Question: I have a Jquerymobile form that includes text fields and a number of select menu options.
I started using '<fieldset data-role="controlgroup" data-type="horizontal">' to organise the select menus - but they don't go to full-width.
So I switched to using '<div data-role="navbar">' instead .. this works well to arrange the menus to take up the screen-width.
However - when I include them within a form, there is an indentation around the select menus that I can't figure out how to remove. I'd like them to look like the top nav-bar (showing English-Francais-Deutsch) ..

Any hints on how to remove the indentation around the select menus?
'''
<div data-role="content" align="center">
<div data-role="navbar">
<ul>
<li><a href="#page_english" data-transition="slide" class="ui-btn-b">English</a></li>
<li><a href="#page_francais">Francais</a></li>
<li><a href="#page_deutsch">Deutsch</a></li>
</ul>
</div>
<form method="post" action="getNewPass.php" data-ajax="false" id="register_english">
<input type="text" name="FirstName" id="FirstName" value=""
placeholder="First Name" class="required" minlength="1"/>
<input type="text" name="LastName" id="LastName" value=""
placeholder="Last Name" class="required" minlength="1"/>
<input type="email" name="Email" id="Email" value=""
placeholder="E-Mail Address" class="required email" minlength="3"/>
<input type="text" name="Postcode" id="Postcode" value=""
placeholder="Postcode" class="number" minlength="4"/>
<div data-role="navbar">
<ul>
<li><select name="Age" id="Age">
<option selected="selected" value="Age">Age</option>
<option value="Under 18">Under 18</option>
<option value="18-25">18-25</option>
<option value="26-30">26-30</option>
<option value="31-40">31-40</option>
<option value="41-50">41-50</option>
<option value="51-60">51-60</option>
<option value="Over 60">Over 60</option>
<option value="Don't Ask">Don't Ask</option>
</select></li>
<li><select name="Gender" id="Gender">
<option selected="selected" value="Gender">Gender</option>
<option value="Male">Male</option>
<option value="Female">Female</option>
</select></li>
</ul>
<ul>
<li><select name="CustomerLanguage" id="CustomerLanguage">
<option selected="selected" value="CustomerLanguage">Language</option>
<option value="English">English</option>
<option value="Francais">Francais</option>
<option value="Deutsch">Deutsch</option>
</select></li>
<li><select name="Device" id="Device">
<option selected="selected" value="Device">Device</option>
<option value="iPhone">iPhone</option>
<option value="Android">Android</option>
<option value="Other">Other</option>
<option value="Unknown">Not Sure</option>
</select></li>
</ul>
</div>
<input type="image" name="submit"
src="images/Send_to_Customer_Badge_240x80_US_UK.png" height="66" width="200" value="submit"/>
'''
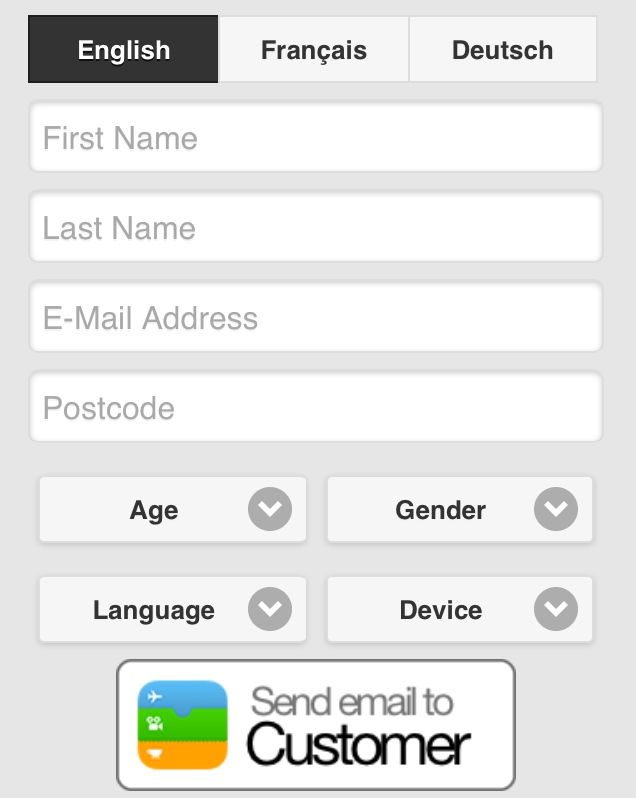
Answer: You still can use 'controlgroup' widget and override 'controlgroup' as well as 'select' width.
Override 'controlgroup' and width:
'''
.ui-controlgroup, .ui-controlgroup-controls {
width: 100%;
}
'''
Override width of 'select' menus within the .
'''
.ui-controlgroup-controls .ui-select {
width: 50%;
}
'''
> <URL>